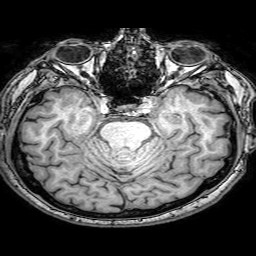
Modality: T1w
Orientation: coronal
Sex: male
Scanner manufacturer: philips
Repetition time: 0.008277 s
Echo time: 0.00384 s